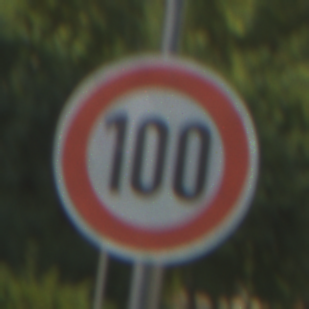
Verkehrszeichen: Geschwindigkeit100
Umgebung: Outdoor, Suburban
Tageszeit: SunriseSunset
Wetter: PartlyCloudy
Licht: Natural
Jahreszeit: NotSpecified
Kontrast: MediumContrast